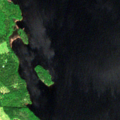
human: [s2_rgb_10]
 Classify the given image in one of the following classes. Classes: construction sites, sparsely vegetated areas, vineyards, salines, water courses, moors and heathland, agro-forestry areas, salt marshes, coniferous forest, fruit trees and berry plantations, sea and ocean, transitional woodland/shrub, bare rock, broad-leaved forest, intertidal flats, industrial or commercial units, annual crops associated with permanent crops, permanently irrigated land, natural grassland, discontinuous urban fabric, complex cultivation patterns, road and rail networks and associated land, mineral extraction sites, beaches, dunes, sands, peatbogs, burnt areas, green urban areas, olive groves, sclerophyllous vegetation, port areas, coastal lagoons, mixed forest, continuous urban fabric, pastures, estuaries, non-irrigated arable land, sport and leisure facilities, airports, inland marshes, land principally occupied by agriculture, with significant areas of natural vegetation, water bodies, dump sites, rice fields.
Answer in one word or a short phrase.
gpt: mixed forest, water bodies